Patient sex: M
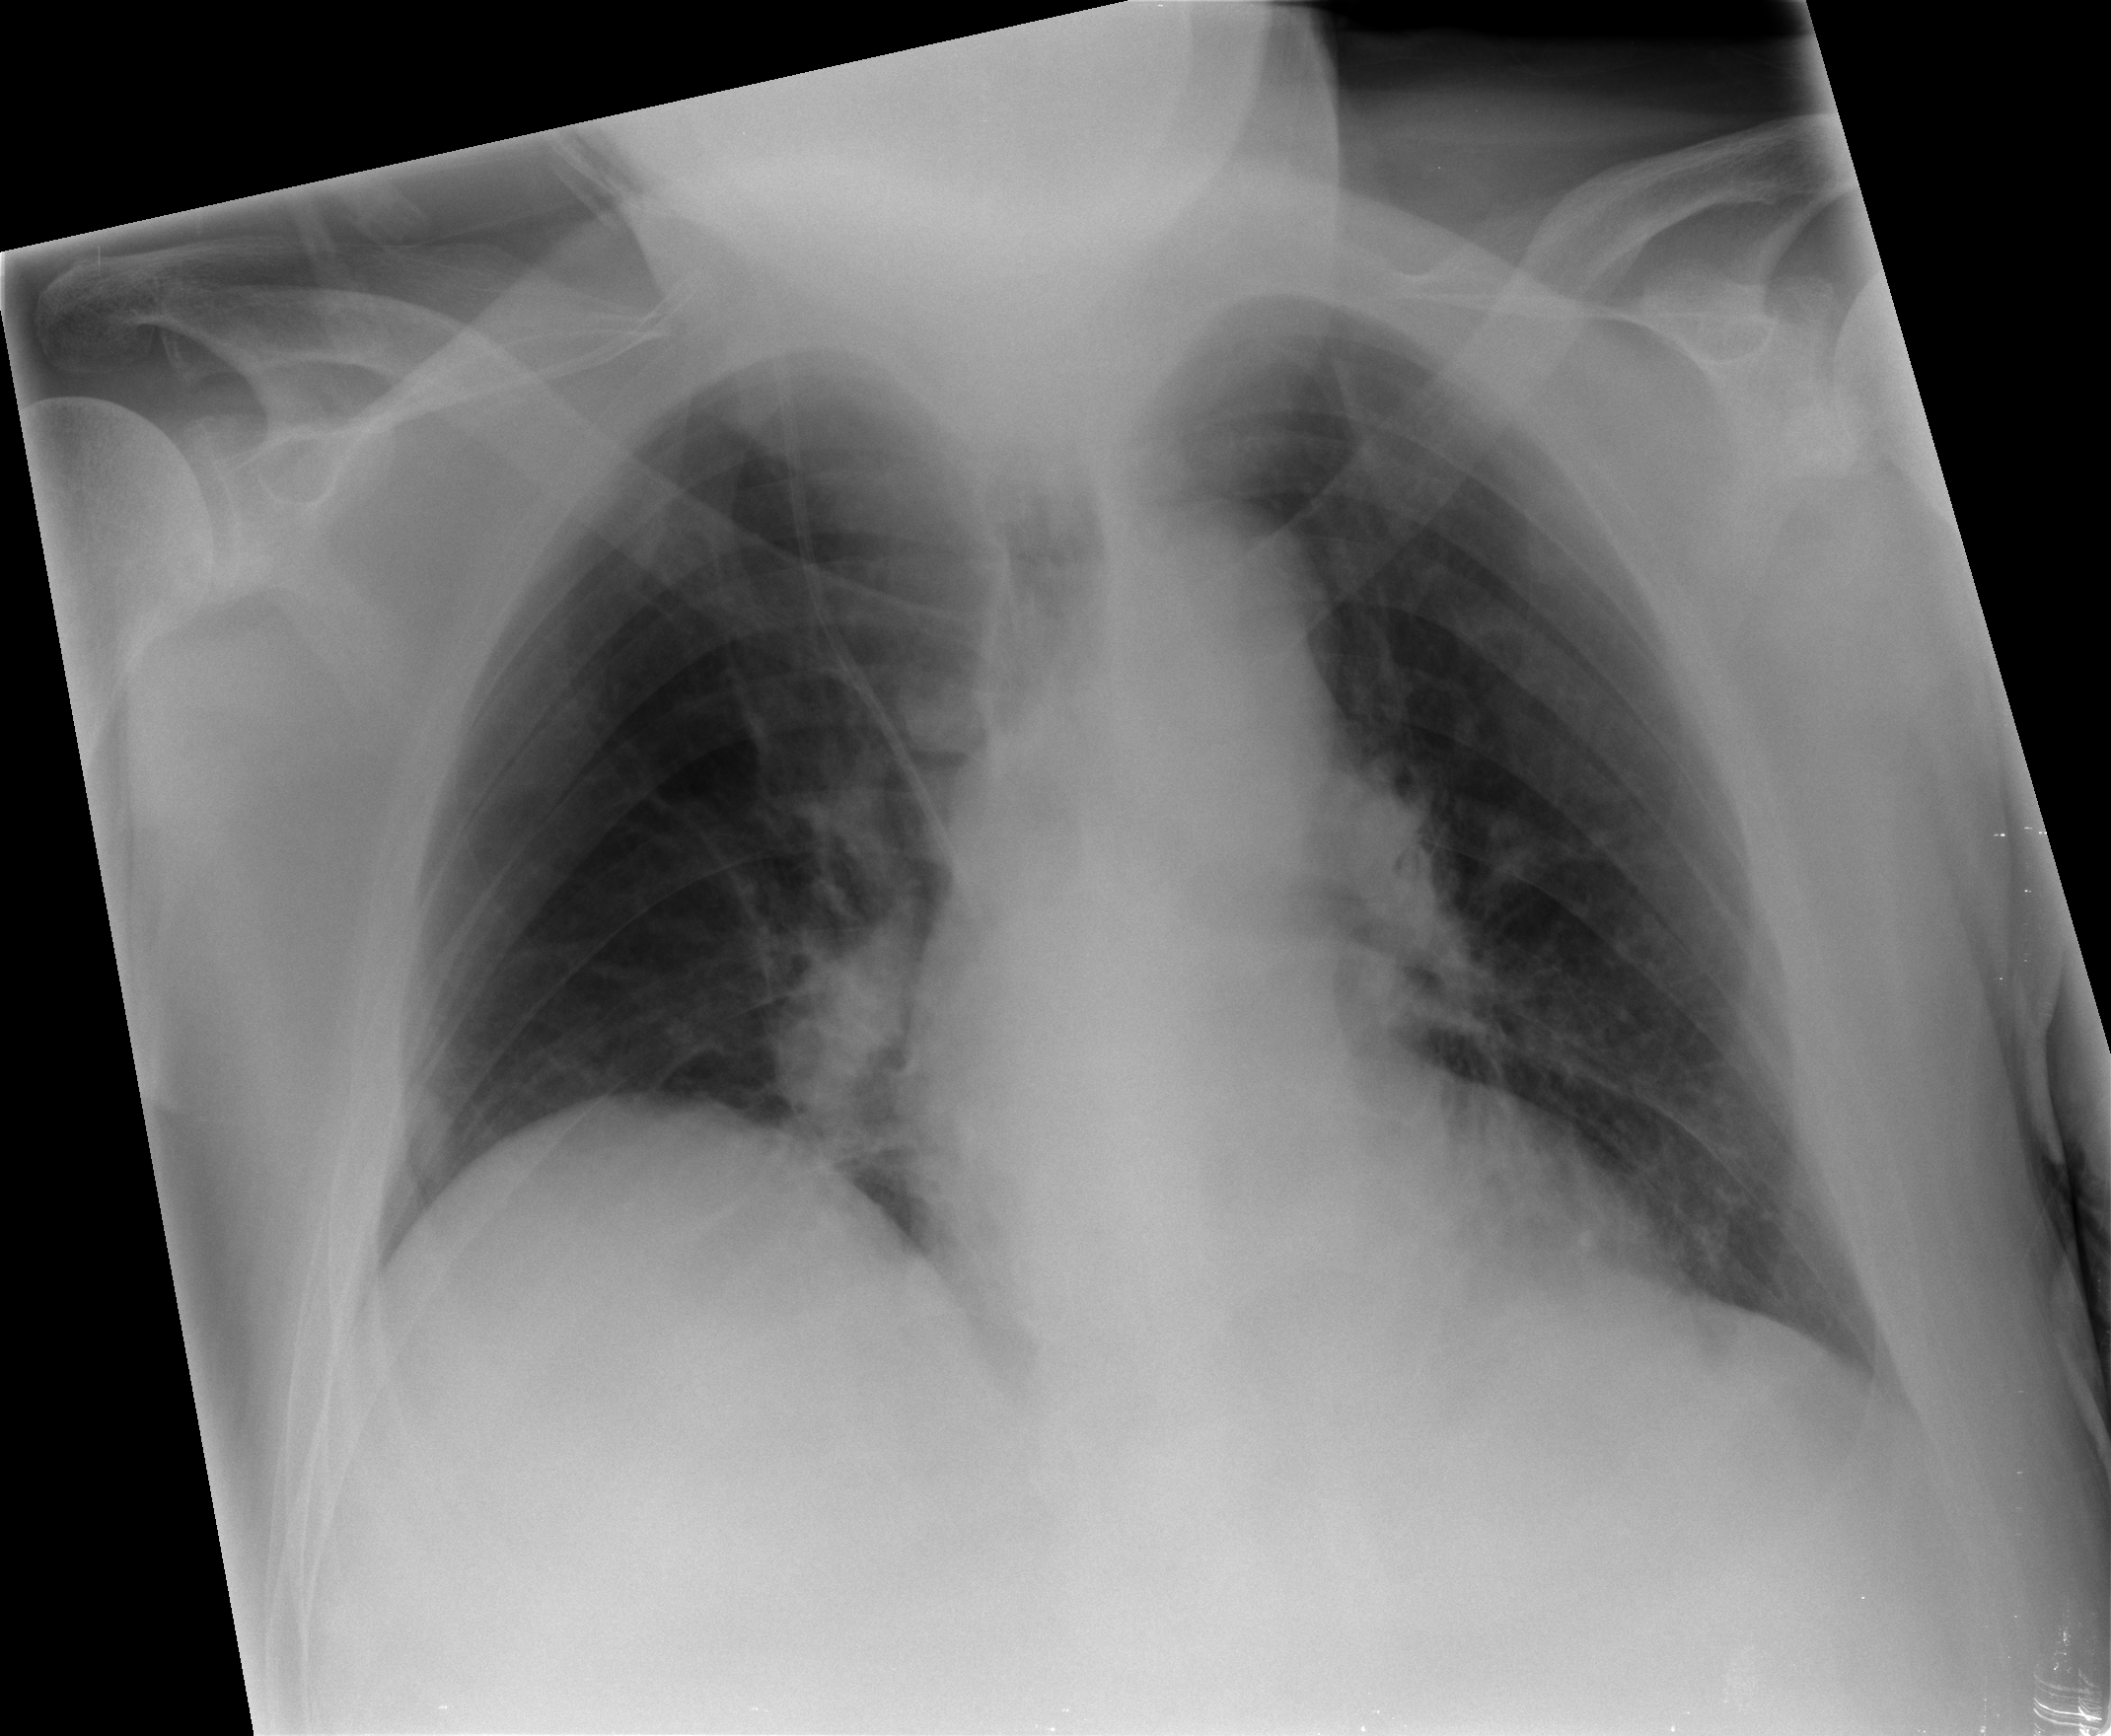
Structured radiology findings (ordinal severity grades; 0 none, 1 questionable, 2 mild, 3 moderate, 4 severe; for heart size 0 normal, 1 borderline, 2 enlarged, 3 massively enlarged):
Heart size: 0
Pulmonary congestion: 0
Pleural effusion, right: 0
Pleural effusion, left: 0
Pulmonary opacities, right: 0
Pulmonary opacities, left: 0
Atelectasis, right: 2
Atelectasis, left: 2